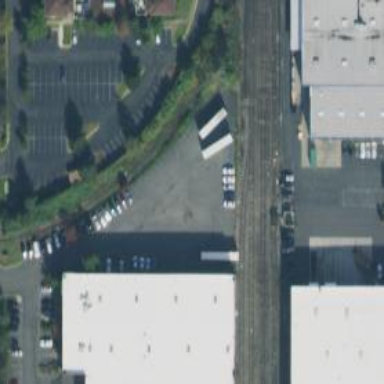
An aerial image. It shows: Railway spur service.